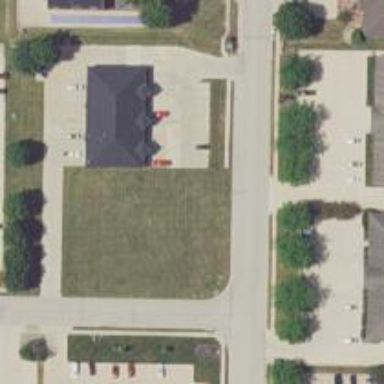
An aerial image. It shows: Residential road with asphalt surface. Sidewalk is present on the left side.